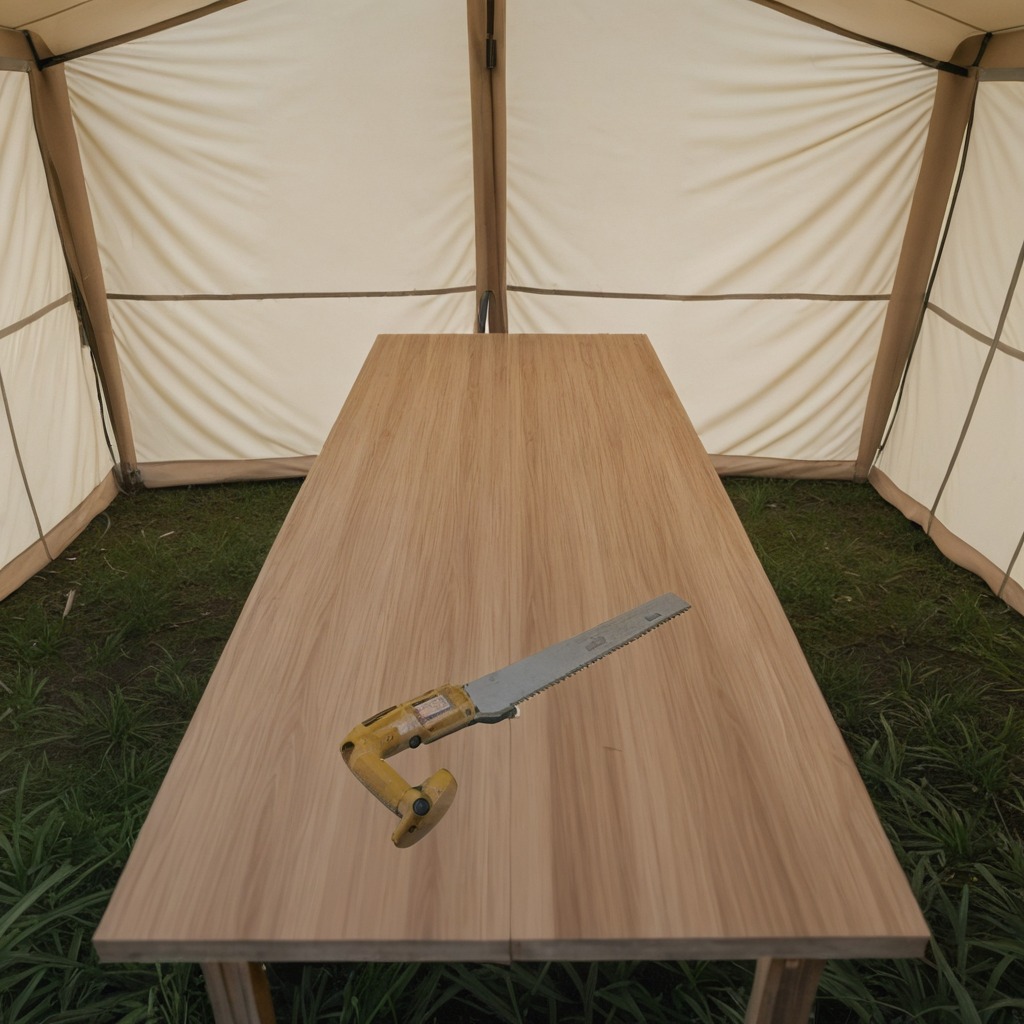
A metal saw is lying on a wooden table inside a jungle field workshop tent.